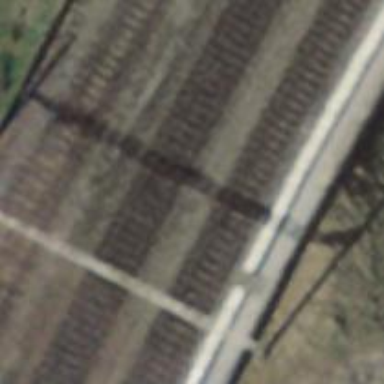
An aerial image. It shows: Railway bridge with electrified contact line. There is one track on the bridge.